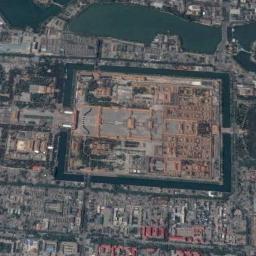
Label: palace